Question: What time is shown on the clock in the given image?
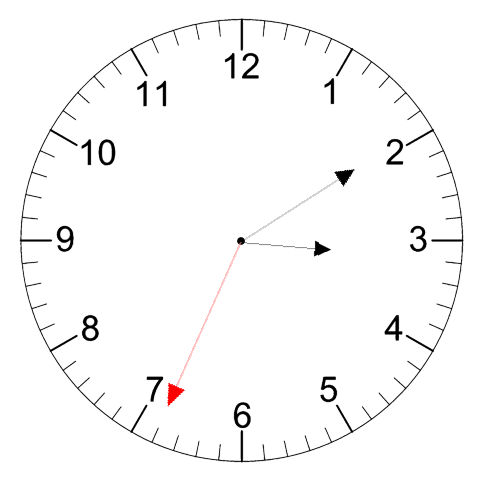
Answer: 03:09:34